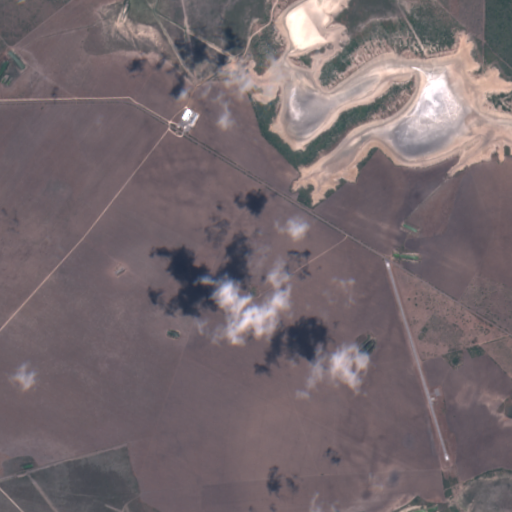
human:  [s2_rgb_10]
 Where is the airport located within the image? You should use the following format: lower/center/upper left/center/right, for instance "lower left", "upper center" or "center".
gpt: The airport is located in the lower right of the image.
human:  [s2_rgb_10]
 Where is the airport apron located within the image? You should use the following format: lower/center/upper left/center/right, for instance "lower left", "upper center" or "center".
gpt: The airport apron is located in the lower right of the image.
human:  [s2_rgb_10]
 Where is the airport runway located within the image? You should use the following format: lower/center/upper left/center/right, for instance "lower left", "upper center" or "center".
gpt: The airport runway is located in the lower right of the image.
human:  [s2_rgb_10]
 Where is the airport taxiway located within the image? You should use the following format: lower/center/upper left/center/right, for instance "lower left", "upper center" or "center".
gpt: The airport taxiway is located in the lower right of the image.
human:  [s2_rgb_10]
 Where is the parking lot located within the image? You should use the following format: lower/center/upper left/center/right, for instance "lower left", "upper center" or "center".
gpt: There is no parking lot in the image.